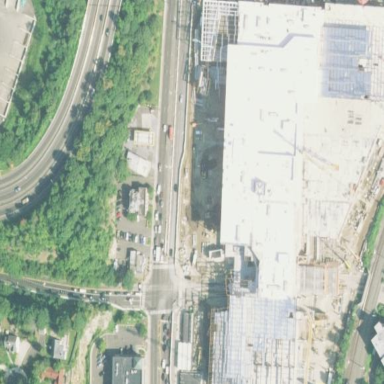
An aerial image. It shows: Mall building.